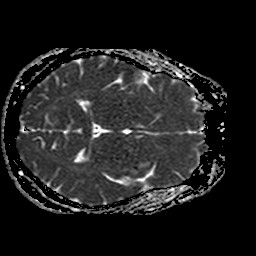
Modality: ADC
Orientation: axial
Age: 48
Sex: male
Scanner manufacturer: philips
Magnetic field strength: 1.5 T
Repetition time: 3.679 s
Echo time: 0.09411 s